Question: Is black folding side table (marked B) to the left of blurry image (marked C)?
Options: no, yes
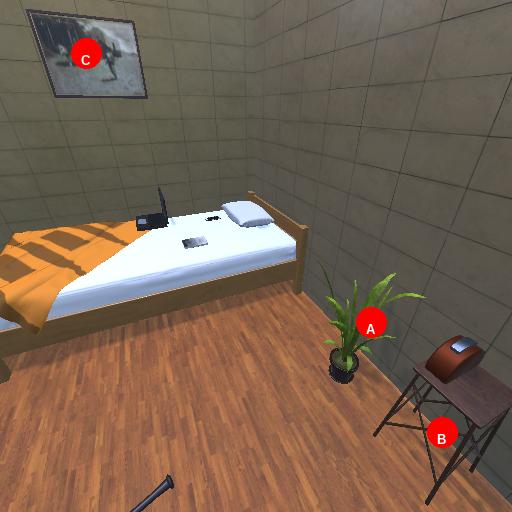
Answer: no